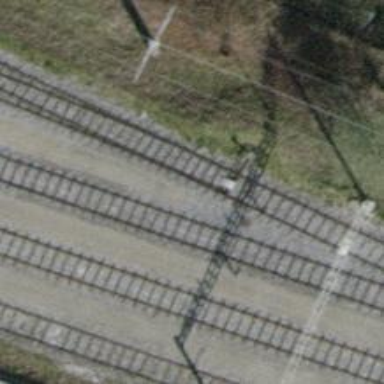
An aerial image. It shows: Single railway spur track.